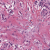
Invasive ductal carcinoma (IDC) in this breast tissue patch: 1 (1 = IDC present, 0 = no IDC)